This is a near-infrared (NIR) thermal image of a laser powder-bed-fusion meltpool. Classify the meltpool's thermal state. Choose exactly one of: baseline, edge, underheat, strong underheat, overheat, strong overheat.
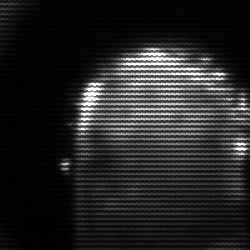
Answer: baseline